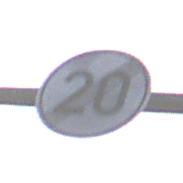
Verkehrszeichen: EndeGeschwindigkeit20
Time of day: MorningAfternoon
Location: Outdoor (Urban)
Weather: PartlyCloudy
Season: NotSpecified
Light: Natural